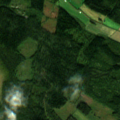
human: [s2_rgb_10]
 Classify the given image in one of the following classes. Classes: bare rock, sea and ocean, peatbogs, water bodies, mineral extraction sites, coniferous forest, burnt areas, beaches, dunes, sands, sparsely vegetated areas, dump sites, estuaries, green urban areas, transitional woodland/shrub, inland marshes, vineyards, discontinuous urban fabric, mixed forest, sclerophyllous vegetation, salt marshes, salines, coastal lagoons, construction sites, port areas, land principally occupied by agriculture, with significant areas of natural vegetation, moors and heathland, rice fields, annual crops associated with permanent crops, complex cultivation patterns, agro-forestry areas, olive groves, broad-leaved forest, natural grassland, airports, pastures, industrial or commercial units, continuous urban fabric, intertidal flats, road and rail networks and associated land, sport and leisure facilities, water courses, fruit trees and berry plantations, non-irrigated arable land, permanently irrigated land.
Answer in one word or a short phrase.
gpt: non-irrigated arable land, land principally occupied by agriculture, with significant areas of natural vegetation, coniferous forest, mixed forest, peatbogs